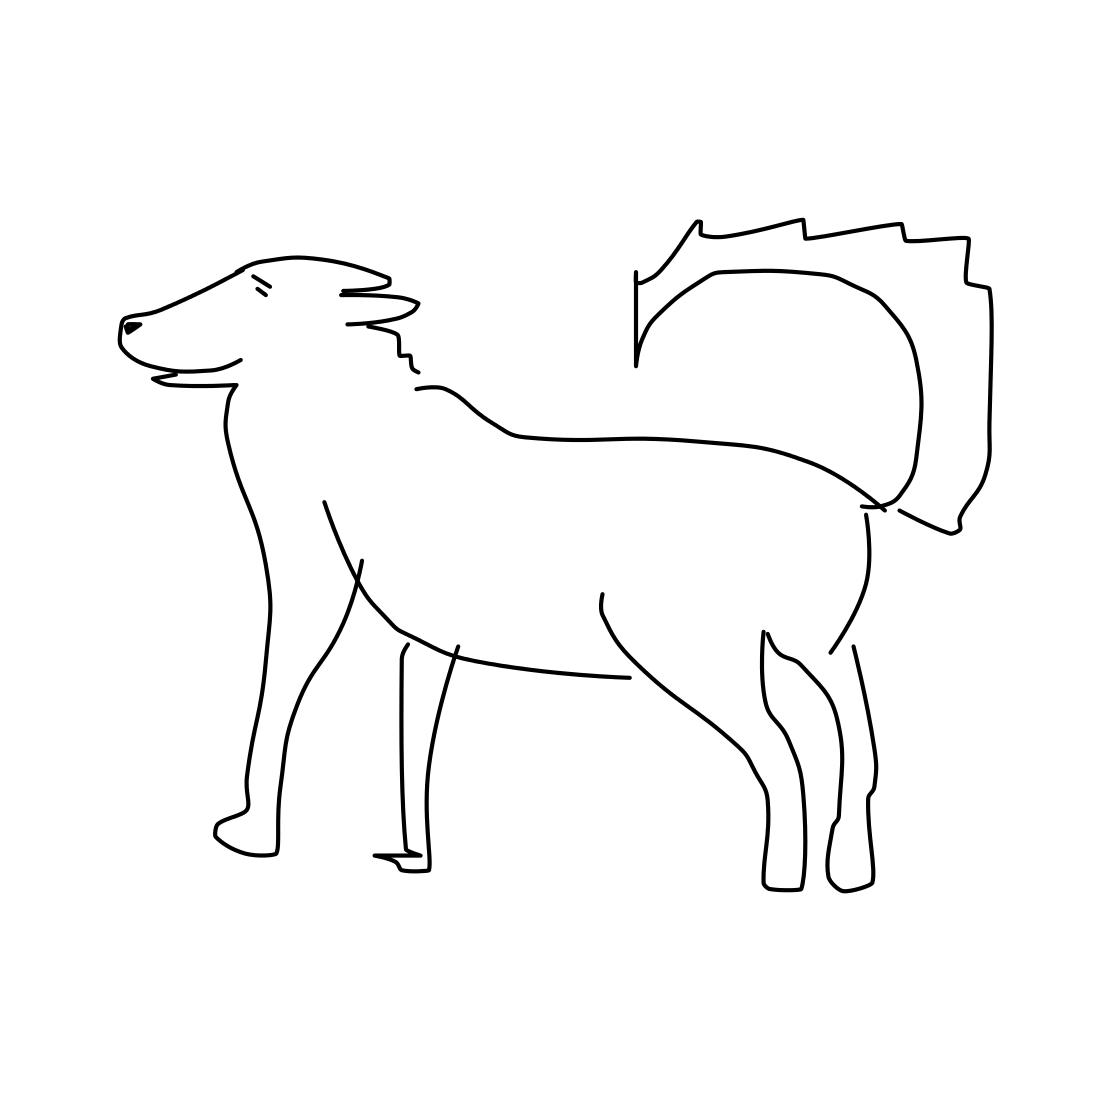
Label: dog